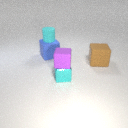
large blue rubber cube to the left of large brown rubber cube